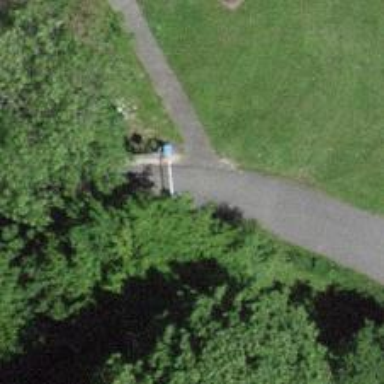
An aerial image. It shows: Lift gate barrier.